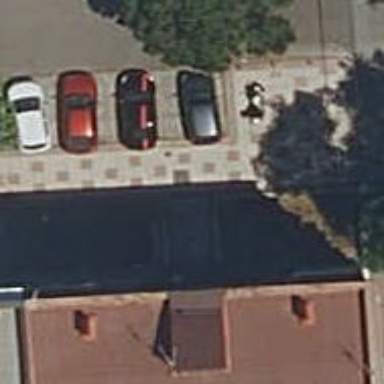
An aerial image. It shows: Paved footway.